Field crop: maize
Growth stage: 2
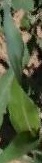
Species: maize